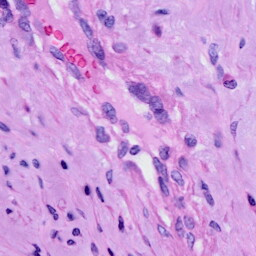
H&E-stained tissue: Cervix